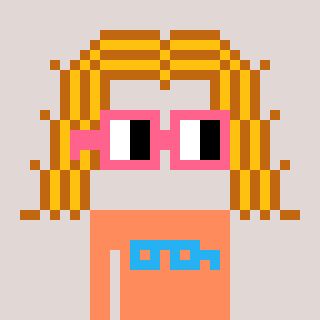
a pixel art character with square pink glasses, a hair-shaped head and a peachy-colored body on a warm background